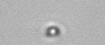
Label: nanoplankton_mix